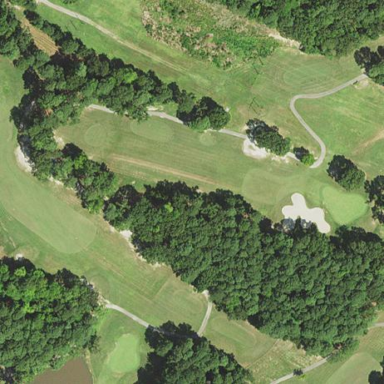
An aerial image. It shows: Rough area on grassy golf course.